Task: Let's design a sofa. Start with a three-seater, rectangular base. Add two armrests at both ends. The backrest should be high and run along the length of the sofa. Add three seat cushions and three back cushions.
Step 426:
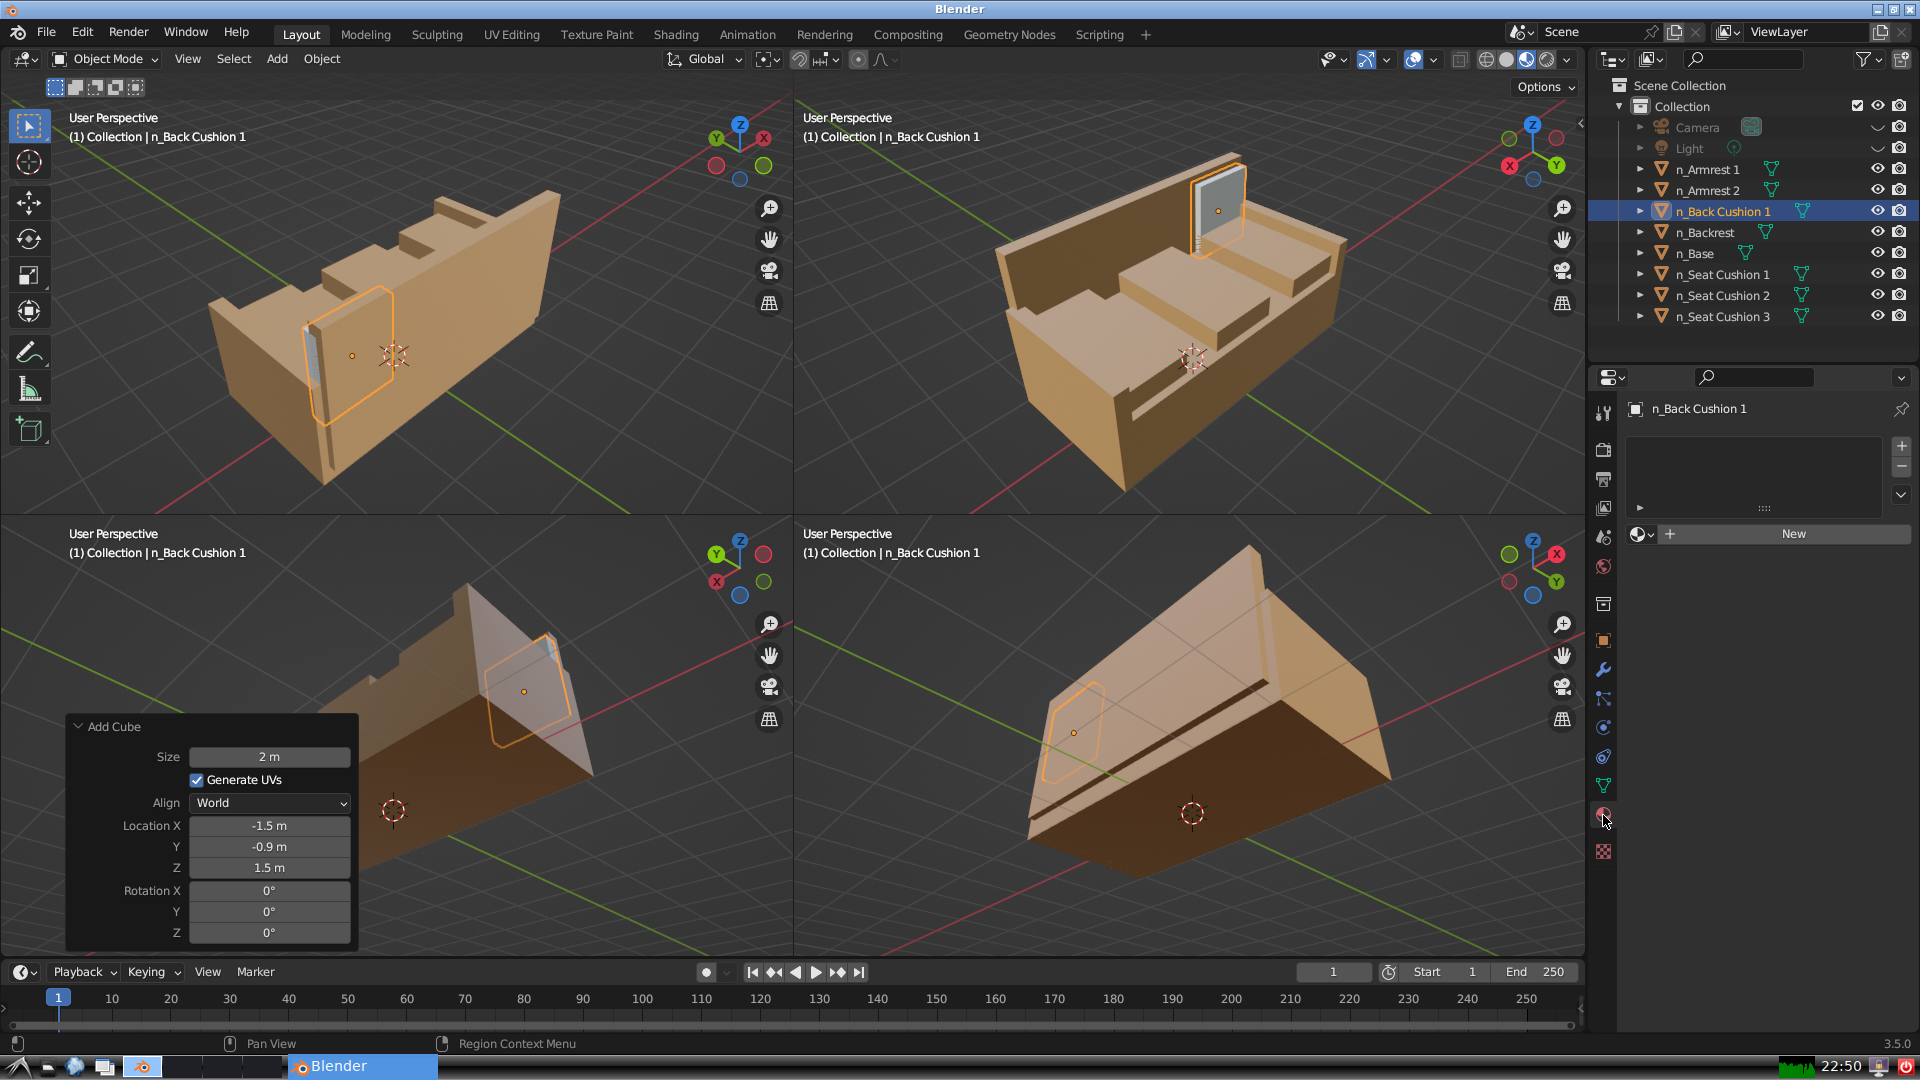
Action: {"mouse_move": [1636, 534]}